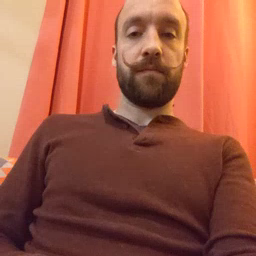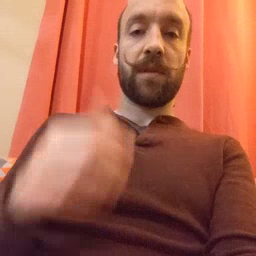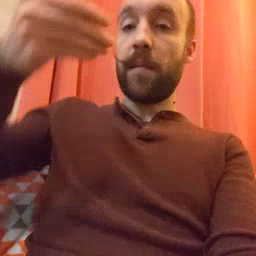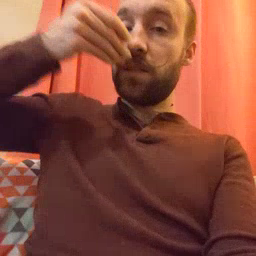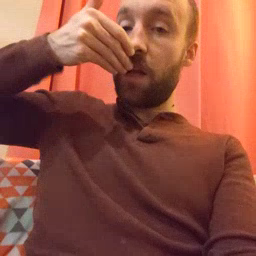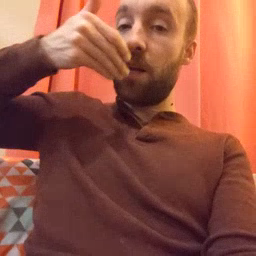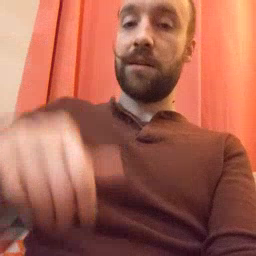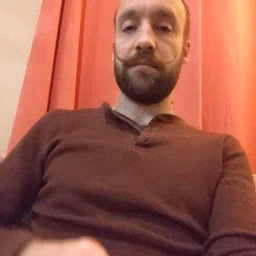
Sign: pizza